Question: What is the name of view or activity which looks like horizontal listview of columns, cards or something else? Battery calibration app contains it, for example.

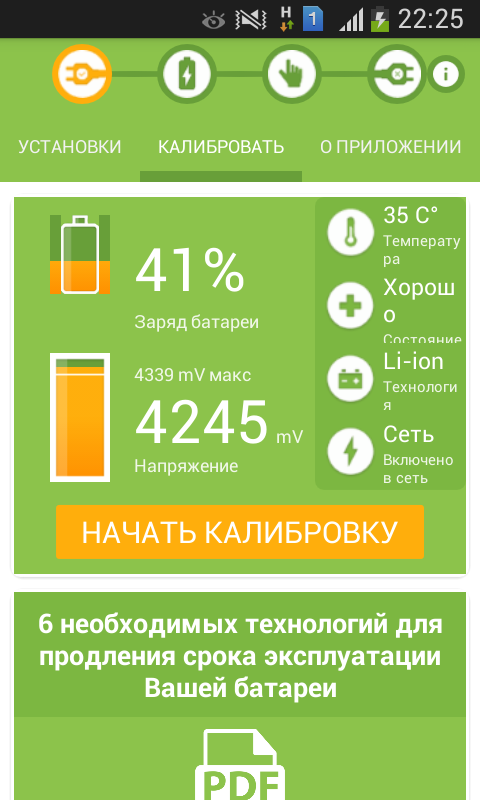
Answer: You can use a <URL> with a horizontal LinearLayoutManager.